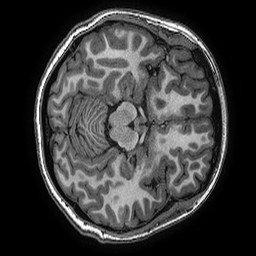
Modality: T1w
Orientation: axial
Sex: female
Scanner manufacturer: ge
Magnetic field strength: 3 T
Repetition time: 0.0077 s
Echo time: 0.003436 s